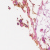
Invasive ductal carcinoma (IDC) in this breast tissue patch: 0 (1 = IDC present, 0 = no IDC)